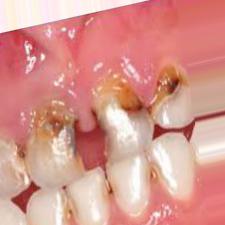
Condition: Caries